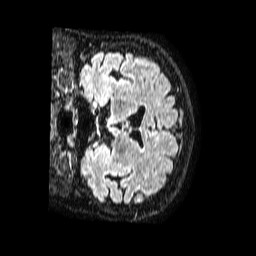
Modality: FLAIR
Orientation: coronal
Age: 61
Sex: female
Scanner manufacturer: philips
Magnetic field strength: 1.5 T
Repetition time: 4.8 s
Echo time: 0.3 s